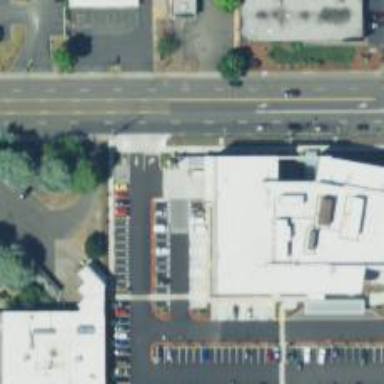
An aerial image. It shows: Parking space is available.